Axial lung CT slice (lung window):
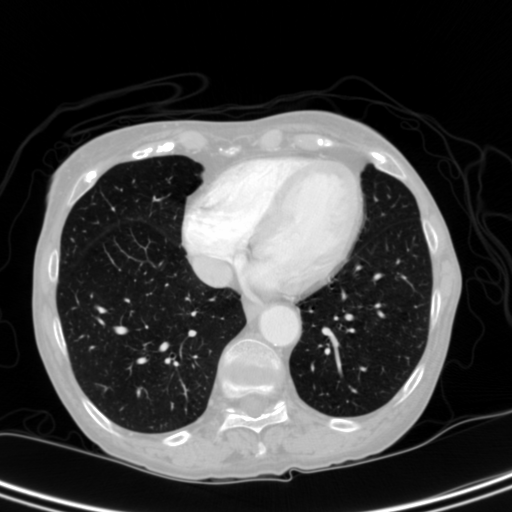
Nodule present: no